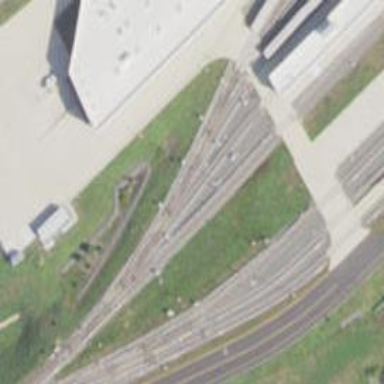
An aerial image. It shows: Electrified rail service yard.